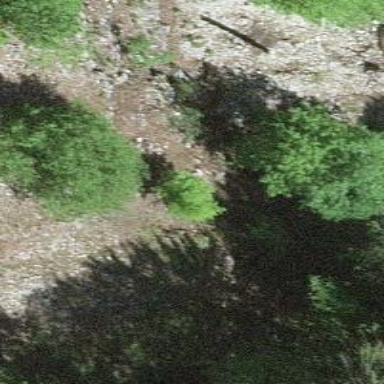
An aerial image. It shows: Cliff in nature.